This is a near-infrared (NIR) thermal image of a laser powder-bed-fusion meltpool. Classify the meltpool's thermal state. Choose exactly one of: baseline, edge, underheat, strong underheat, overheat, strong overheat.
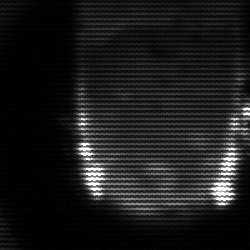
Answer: baseline